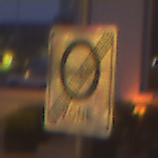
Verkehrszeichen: EndeUmweltzone
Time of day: Night
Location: Outdoor (Urban)
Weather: PartlyCloudy
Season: NotSpecified
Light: Artificial